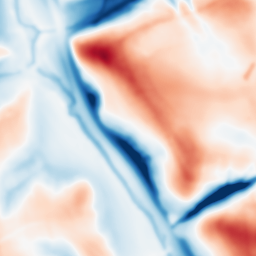
Category: multiscale
Decomposition family: dog_multiscale
Decomposition parameters: sigma_ratio: 1.6
n_scales: 5
base_sigma: 2
Upsampling method: bspline
Upsampling parameters: scale: 2
Upsampling scale: 2